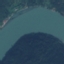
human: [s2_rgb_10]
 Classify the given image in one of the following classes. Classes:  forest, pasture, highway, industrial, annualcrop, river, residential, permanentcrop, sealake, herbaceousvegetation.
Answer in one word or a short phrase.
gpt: River